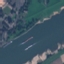
Land use / land cover: River